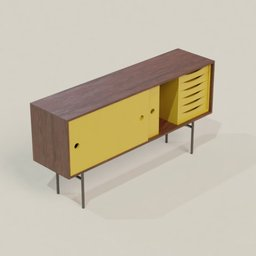
Label: furniture